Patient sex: F
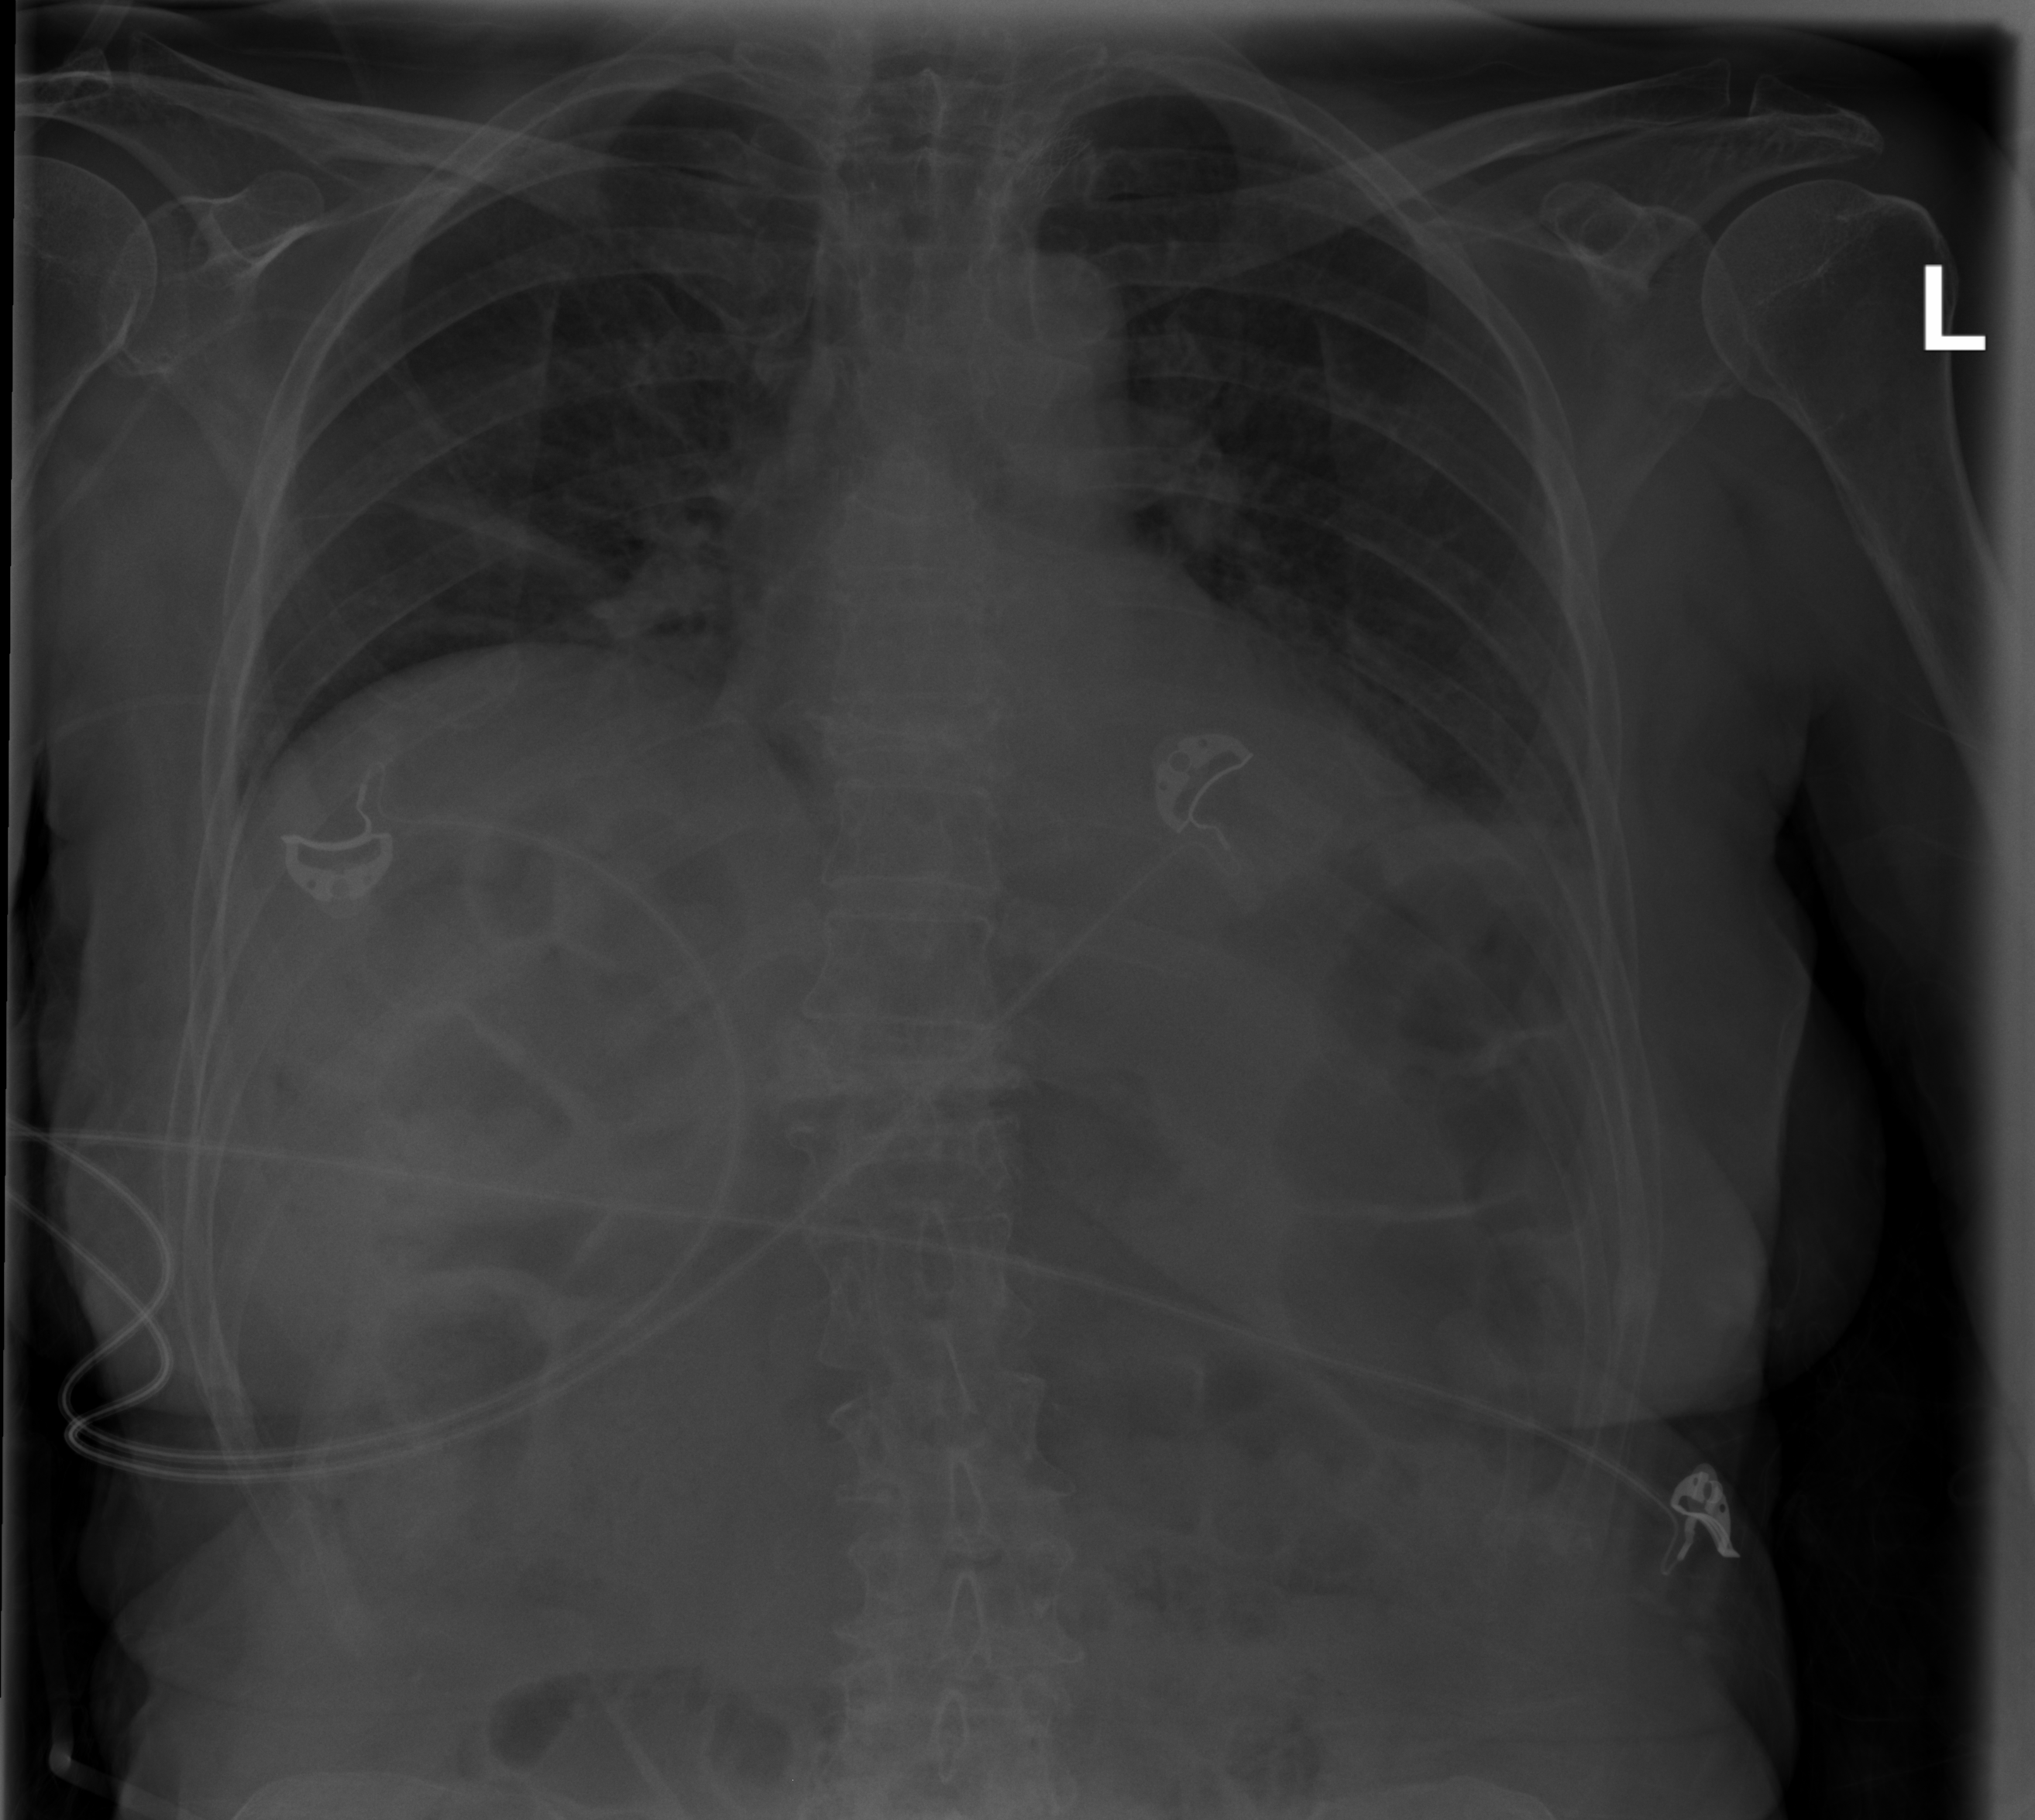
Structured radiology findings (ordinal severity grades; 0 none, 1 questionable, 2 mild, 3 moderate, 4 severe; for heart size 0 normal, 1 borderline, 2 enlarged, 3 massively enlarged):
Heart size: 0
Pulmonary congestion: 0
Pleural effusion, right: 0
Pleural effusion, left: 0
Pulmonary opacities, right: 0
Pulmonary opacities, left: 0
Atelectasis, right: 2
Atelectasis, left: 0